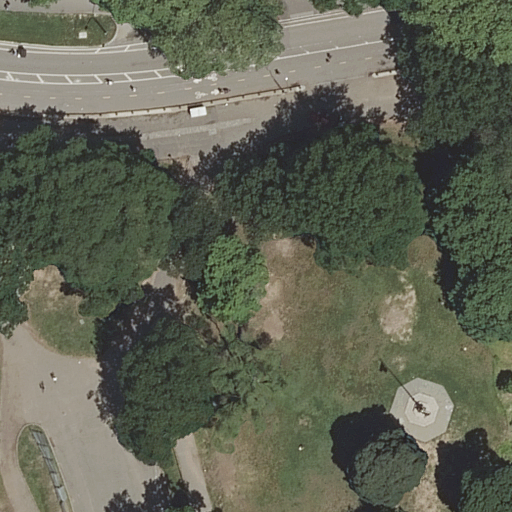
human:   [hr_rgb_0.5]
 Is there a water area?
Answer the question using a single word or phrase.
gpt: no

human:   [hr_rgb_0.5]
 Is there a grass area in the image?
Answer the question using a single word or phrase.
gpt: yes

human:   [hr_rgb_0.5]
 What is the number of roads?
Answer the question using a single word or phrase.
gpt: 12

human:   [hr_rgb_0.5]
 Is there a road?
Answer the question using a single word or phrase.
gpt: yes

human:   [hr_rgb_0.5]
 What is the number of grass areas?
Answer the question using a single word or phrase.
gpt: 1

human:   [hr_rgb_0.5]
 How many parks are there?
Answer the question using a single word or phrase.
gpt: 1

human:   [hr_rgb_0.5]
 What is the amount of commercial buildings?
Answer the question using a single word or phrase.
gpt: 0

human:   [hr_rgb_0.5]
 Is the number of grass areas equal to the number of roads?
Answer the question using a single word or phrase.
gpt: no

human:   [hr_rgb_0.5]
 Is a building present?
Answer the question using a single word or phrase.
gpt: no

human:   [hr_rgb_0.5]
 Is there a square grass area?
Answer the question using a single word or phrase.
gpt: no

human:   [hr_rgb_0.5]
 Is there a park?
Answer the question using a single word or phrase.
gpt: yes

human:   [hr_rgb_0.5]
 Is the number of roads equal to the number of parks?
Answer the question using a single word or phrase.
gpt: no

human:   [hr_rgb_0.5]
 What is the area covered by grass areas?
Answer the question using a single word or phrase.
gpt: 0m2

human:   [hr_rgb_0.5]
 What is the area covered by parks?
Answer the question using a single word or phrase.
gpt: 10627m2

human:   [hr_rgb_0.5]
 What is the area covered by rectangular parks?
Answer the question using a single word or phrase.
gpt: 10627m2

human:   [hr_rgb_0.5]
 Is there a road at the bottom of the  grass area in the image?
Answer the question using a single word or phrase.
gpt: yes

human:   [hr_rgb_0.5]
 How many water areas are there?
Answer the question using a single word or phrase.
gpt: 0

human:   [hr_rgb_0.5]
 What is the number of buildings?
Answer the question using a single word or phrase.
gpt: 0

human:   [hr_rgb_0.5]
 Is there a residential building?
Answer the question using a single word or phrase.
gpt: no

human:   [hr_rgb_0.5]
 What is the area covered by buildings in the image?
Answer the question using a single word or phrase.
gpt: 0m2

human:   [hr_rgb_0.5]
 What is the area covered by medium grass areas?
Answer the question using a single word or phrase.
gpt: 0m2

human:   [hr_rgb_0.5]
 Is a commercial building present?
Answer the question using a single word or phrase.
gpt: no

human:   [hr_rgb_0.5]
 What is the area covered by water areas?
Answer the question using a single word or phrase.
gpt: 0m2

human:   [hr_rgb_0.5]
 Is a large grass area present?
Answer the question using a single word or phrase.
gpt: no

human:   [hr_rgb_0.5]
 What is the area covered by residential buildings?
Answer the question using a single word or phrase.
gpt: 0m2

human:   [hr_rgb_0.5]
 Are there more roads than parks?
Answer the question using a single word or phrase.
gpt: yes

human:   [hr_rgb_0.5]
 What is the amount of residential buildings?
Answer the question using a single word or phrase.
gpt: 0

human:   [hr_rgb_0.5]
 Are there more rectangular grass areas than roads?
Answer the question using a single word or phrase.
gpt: no

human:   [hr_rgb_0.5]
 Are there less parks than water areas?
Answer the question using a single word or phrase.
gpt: no

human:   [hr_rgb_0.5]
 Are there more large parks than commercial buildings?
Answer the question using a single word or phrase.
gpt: yes

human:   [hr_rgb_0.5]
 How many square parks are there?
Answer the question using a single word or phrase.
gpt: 0

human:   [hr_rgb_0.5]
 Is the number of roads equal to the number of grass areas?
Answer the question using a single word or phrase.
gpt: no

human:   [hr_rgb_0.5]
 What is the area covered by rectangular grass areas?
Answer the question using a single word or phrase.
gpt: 0m2

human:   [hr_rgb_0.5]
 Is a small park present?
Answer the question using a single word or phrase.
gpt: no

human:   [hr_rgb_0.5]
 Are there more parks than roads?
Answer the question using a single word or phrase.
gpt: no

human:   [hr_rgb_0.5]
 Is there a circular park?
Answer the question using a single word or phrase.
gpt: no

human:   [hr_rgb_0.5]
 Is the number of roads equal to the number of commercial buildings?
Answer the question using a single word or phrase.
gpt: no

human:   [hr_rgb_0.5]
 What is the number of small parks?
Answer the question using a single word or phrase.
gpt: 0

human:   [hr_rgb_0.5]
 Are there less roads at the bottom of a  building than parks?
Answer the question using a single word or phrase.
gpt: yes

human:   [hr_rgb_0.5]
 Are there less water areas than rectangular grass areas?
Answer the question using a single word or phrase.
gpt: yes

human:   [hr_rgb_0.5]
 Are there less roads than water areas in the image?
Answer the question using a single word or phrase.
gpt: no

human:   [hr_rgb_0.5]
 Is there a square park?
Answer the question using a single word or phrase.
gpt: no

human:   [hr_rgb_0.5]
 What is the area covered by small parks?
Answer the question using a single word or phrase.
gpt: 0m2

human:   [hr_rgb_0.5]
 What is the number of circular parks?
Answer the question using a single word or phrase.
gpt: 0

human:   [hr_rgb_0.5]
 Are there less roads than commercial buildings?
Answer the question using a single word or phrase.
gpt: no

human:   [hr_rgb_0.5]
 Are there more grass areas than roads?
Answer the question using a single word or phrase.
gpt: no

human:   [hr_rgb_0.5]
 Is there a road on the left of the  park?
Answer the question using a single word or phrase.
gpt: yes

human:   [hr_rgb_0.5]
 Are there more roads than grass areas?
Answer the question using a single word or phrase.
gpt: yes

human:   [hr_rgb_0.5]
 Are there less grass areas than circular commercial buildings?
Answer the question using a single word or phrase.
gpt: no

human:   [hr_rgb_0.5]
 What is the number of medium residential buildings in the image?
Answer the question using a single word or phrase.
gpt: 0

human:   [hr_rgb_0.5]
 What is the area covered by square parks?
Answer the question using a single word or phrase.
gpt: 0m2

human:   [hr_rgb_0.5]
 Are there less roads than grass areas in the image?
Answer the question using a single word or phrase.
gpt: no

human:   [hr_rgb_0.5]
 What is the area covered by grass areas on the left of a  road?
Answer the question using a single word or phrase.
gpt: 0m2

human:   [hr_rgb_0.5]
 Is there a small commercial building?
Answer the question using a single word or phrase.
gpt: no

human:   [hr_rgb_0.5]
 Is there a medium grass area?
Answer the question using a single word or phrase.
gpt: no

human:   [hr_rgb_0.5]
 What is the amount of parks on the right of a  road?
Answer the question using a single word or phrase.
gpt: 1

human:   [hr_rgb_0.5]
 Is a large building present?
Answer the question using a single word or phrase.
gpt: no

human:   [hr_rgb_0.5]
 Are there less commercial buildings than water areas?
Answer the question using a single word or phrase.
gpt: no

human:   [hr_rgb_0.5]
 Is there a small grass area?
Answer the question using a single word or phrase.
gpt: yes

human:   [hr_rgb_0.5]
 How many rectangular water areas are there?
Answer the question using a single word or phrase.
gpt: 0

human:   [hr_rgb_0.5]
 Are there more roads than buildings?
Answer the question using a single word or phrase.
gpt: yes

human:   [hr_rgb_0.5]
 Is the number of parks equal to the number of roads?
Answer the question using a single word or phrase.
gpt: no

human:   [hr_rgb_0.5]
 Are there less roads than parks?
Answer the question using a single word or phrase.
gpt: no

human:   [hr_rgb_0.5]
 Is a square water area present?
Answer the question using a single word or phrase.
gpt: no